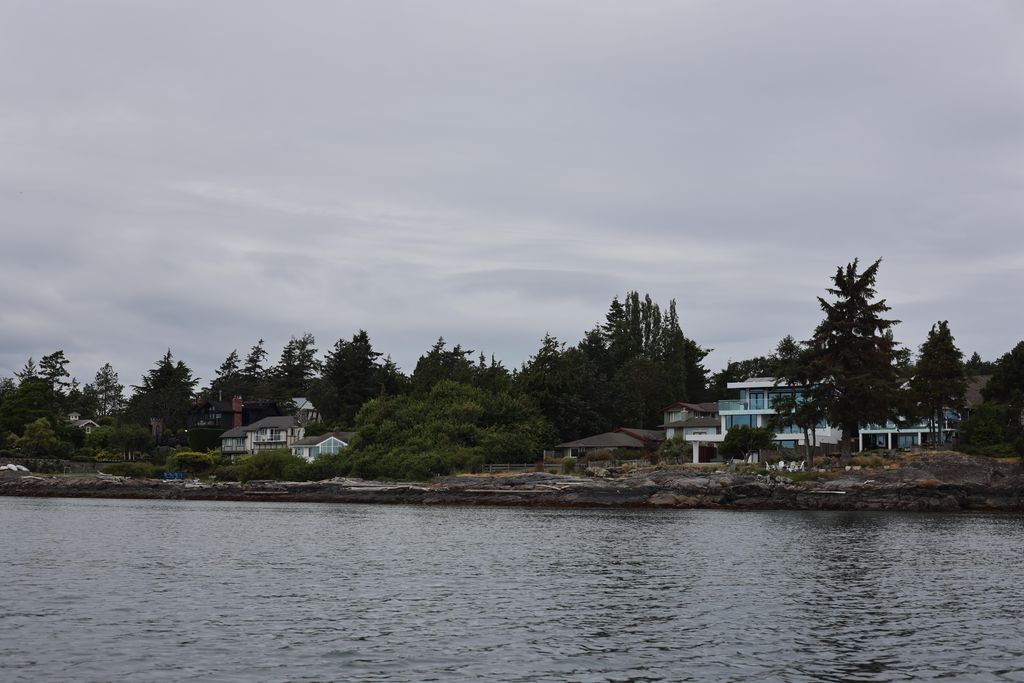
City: victoria